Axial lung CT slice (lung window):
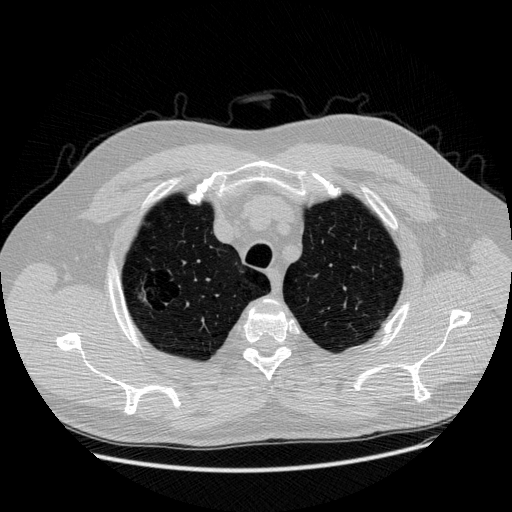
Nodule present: yes
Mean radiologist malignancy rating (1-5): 3